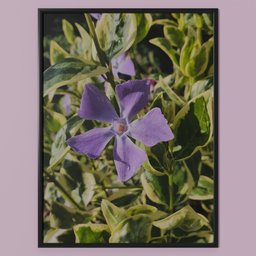
Label: decoration